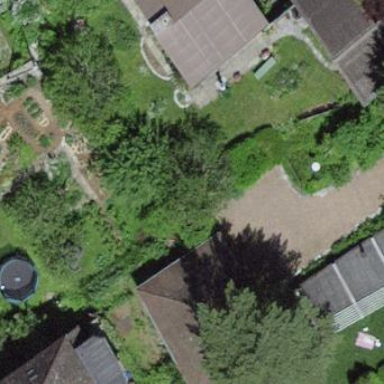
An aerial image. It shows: Garage.